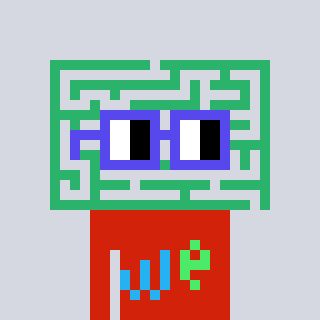
a pixel art character with square blue glasses, a maze-shaped head and a red-colored body on a cool background